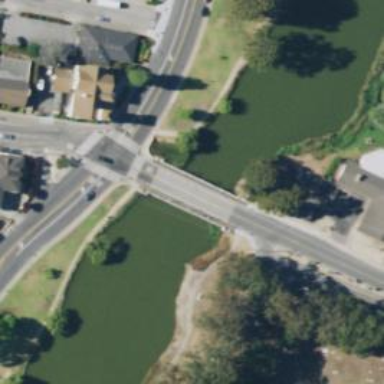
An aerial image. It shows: Footway bridge.